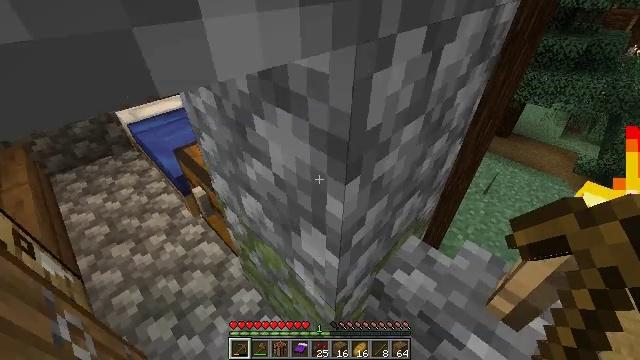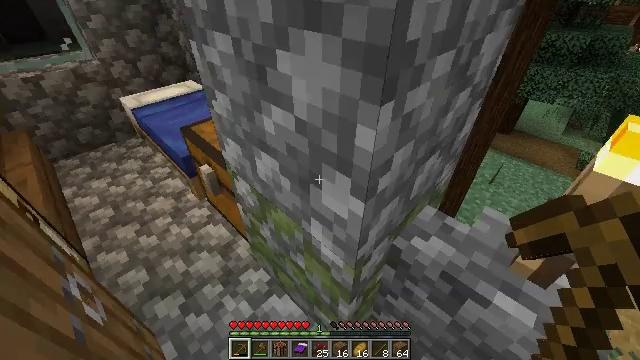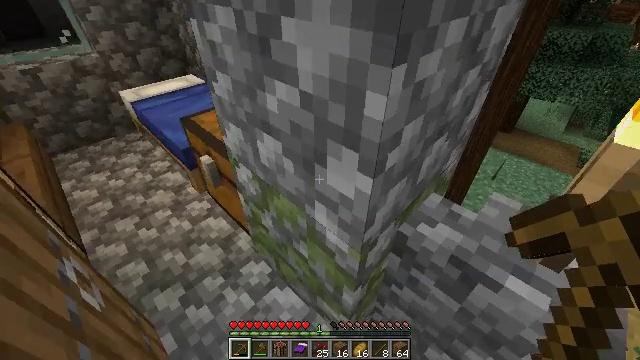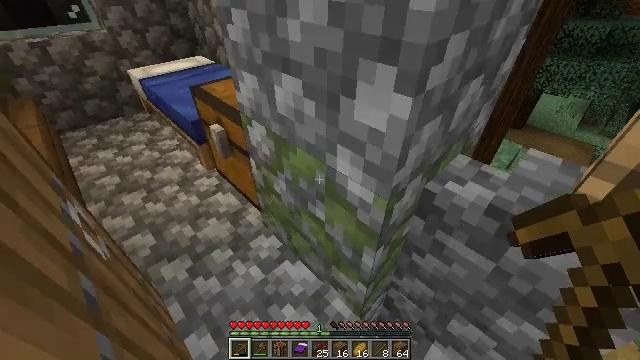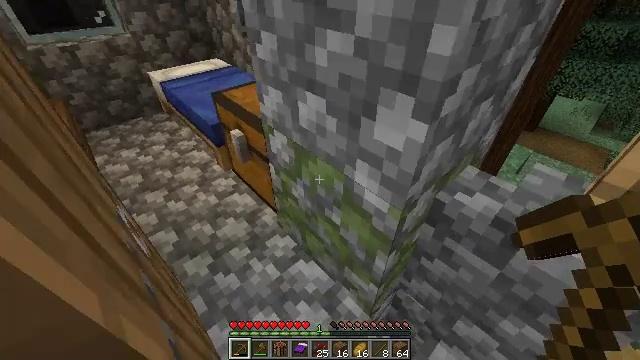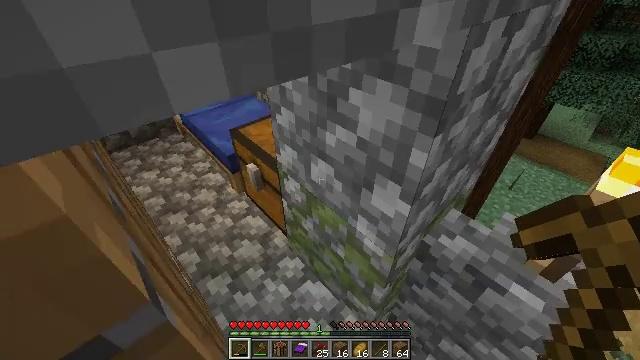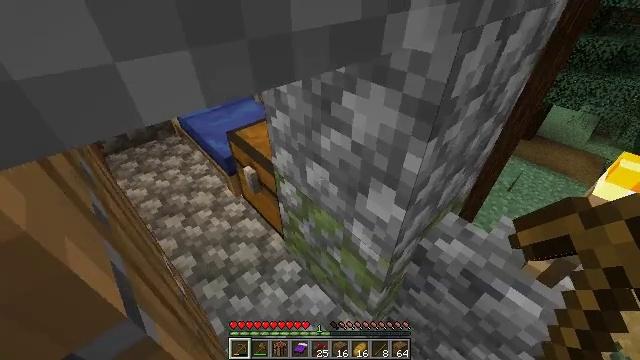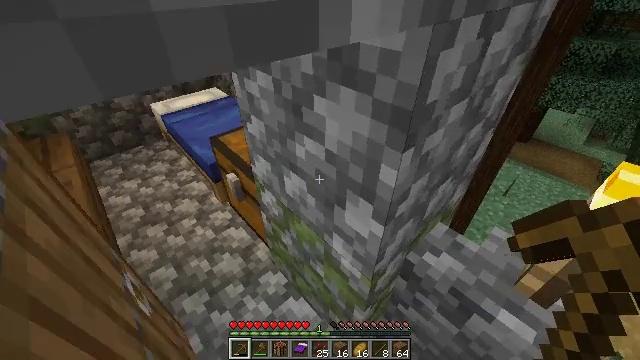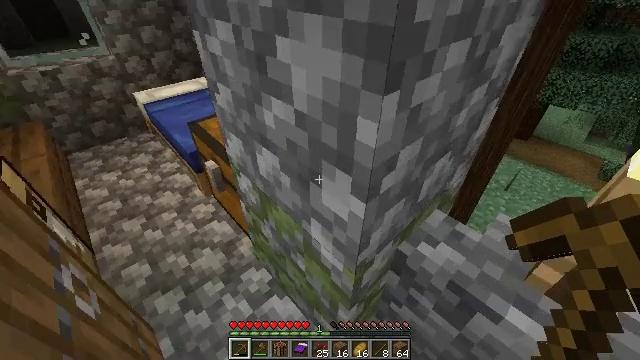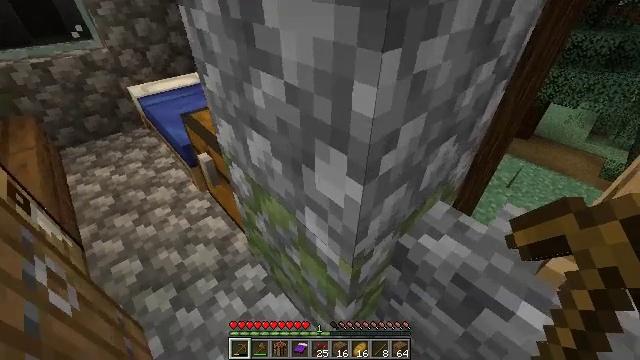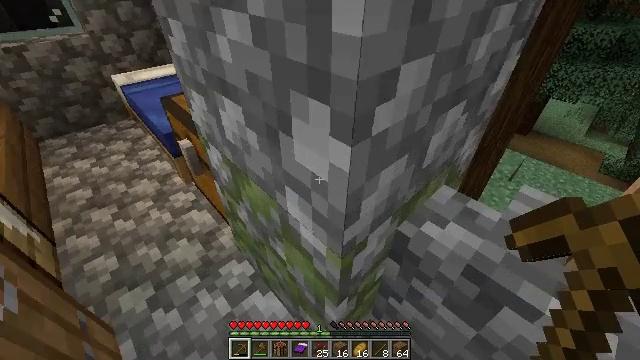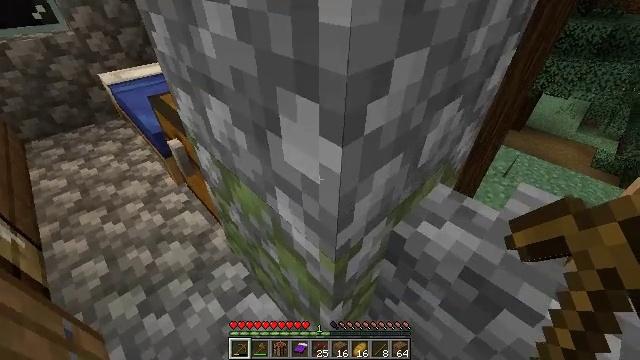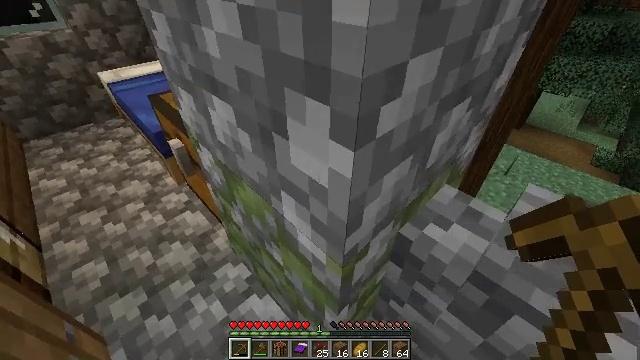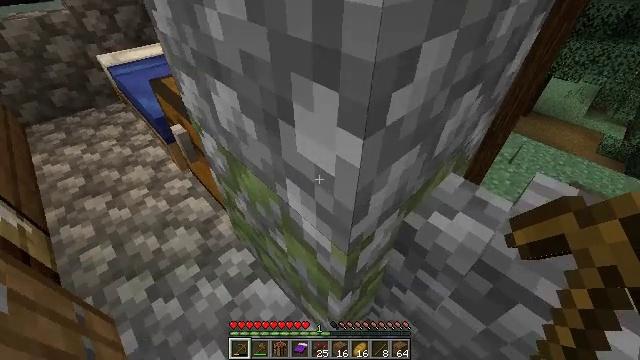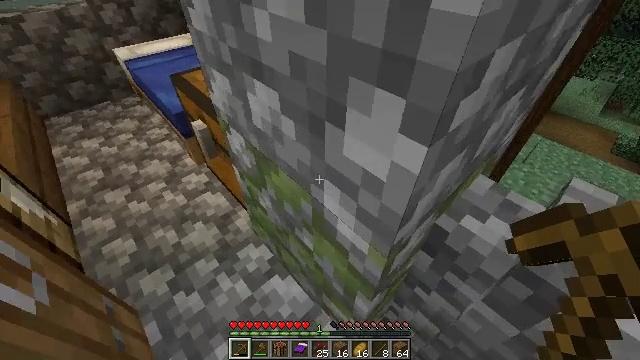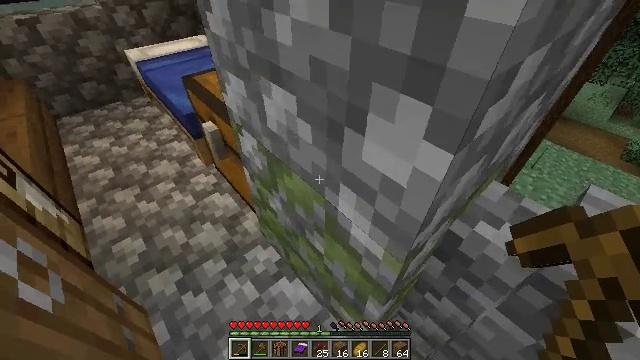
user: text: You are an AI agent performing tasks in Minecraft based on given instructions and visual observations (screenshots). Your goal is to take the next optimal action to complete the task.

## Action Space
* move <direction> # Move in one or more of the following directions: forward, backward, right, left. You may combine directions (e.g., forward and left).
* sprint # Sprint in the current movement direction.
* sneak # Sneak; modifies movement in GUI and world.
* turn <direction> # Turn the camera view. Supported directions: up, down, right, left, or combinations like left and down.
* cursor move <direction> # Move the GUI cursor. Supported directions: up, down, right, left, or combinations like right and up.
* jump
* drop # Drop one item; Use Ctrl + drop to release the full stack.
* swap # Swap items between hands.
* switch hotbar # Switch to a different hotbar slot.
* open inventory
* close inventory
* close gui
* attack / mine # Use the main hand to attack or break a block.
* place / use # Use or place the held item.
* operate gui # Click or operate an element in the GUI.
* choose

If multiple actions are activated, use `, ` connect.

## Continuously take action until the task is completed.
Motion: motion action
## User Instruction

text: Harvest the large fern for decoration.
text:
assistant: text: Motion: no_op
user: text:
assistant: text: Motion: move left
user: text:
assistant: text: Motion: move left, turn left
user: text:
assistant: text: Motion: turn left
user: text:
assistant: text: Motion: move forward
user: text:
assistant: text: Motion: move forward
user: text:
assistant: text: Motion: move forward
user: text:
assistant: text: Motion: move forward
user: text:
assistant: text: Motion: move forward
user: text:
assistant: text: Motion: move forward
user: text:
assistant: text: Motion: turn right
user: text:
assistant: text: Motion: no_op
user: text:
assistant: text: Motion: turn down
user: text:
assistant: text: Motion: move left, turn left and down
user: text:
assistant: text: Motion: move left, turn left
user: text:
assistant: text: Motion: move forward and move left, turn left
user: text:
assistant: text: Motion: move forward and move left, turn left
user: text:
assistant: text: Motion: move forward
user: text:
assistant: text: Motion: move forward
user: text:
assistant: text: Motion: no_op
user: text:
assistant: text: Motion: no_op
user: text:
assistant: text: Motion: no_op
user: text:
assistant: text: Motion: no_op
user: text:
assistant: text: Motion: use / place
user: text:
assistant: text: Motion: use / place
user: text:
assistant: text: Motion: turn right, use / place
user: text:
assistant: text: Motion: no_op
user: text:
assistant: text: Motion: no_op
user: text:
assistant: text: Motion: open gui
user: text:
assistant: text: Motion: no_op